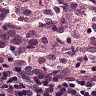
Metastatic tissue present: no